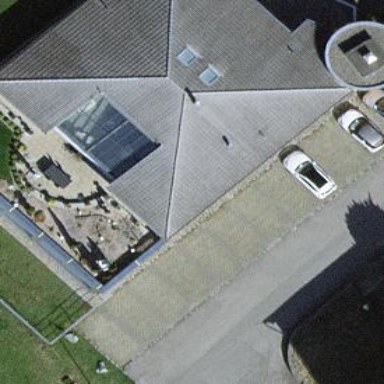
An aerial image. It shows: House with hipped roof made of brown roof tiles.